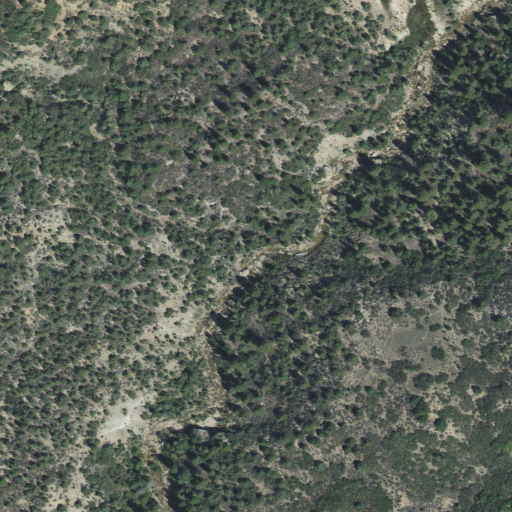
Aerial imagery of valley in Utah named Big Oak Wash containing evergreen forest, shrub, and deciduous forest